Interaction volume radius: 10 \u00c5
Interaction volume height: 20 \u00c5
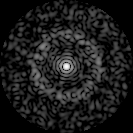
Disorder parameter: 0.8445